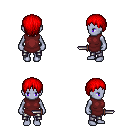
a pixel art fantasy rpg character, female body template, dark elf, purple skin, maroon tunic, metal pants, red plain hairstyle, dagger, four views (front, back, left, right), 2x2 character sprite sheet, small pixel art, hard edges, no anti-aliasing